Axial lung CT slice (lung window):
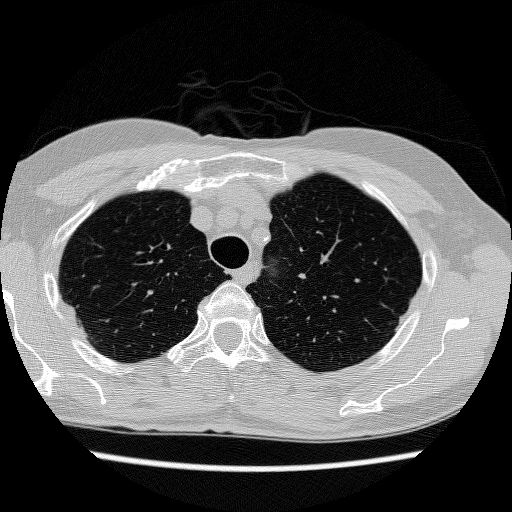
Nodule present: no